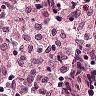
Metastatic tissue present: no